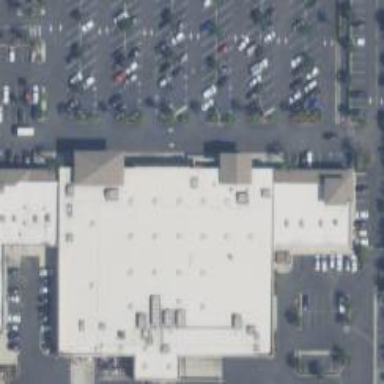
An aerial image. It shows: Supermarket.